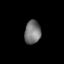
Tissue: lung
Cell type: Epithelial cells
Senescence score: 0.2059
Nuclear area (px): 371
Mean DAPI intensity: 118.488